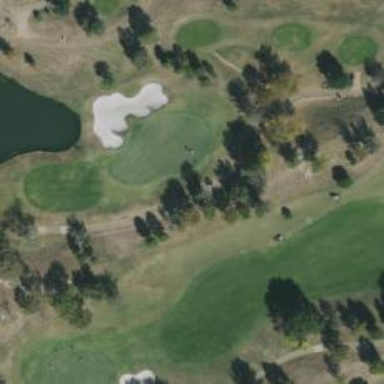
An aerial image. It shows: Golf hole.